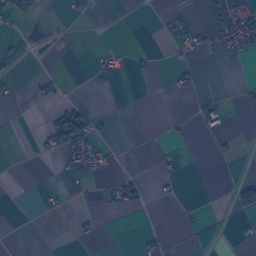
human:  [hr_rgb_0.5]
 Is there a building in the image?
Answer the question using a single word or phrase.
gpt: yes

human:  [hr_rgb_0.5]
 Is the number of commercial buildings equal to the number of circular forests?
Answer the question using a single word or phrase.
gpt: no

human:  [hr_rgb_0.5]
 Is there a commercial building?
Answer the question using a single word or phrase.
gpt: yes

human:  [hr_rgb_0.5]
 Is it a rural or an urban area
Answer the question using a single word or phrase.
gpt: urban

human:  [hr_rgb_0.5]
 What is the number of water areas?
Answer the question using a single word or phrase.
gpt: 11

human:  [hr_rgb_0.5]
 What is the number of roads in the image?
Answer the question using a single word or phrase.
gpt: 147

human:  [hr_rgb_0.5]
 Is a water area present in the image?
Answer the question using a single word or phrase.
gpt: yes

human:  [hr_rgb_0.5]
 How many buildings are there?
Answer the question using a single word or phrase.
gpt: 735

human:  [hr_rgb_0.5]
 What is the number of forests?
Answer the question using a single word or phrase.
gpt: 67

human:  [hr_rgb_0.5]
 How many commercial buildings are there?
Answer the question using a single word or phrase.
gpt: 6

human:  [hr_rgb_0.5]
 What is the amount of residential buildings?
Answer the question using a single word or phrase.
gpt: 717

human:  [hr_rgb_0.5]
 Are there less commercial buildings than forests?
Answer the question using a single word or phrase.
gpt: yes

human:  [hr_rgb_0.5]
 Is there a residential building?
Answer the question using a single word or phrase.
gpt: yes

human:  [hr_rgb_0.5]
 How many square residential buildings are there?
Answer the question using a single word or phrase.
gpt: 0

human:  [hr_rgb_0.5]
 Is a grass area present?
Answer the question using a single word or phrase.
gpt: yes

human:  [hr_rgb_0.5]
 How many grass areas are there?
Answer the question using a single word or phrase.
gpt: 85

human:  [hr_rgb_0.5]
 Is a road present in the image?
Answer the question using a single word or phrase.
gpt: yes

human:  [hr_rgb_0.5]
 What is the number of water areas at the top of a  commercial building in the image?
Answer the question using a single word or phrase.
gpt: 3

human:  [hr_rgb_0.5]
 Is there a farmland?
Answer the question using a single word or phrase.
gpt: yes

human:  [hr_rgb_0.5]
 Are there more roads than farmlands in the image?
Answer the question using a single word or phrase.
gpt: yes

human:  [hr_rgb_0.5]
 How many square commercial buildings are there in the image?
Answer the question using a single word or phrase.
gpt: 0

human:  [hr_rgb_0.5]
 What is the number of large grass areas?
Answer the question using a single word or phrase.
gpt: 45

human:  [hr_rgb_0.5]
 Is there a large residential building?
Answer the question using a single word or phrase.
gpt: no

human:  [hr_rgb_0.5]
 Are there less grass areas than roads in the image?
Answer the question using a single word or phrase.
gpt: yes

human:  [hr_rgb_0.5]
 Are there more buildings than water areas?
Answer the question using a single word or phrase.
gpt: yes

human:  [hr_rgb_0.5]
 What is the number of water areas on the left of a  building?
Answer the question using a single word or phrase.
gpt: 10

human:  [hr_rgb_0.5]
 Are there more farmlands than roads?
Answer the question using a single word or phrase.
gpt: no

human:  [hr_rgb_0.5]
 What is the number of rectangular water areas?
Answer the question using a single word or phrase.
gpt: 3

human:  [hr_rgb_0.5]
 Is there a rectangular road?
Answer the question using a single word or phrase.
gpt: no

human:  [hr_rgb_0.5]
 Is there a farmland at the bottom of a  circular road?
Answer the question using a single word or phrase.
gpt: no

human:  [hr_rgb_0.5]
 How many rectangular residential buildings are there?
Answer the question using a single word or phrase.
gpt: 493

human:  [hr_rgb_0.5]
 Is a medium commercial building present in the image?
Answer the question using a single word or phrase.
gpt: no

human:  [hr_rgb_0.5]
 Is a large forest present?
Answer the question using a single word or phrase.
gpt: yes

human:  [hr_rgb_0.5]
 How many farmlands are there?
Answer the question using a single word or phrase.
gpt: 48

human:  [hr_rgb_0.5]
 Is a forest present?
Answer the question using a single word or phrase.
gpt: yes

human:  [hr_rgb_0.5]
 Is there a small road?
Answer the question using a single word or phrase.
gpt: yes

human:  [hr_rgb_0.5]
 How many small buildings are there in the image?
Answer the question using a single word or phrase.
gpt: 731

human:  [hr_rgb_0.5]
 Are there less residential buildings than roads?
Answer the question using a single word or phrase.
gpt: no

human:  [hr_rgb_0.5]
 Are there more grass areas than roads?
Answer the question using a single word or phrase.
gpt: no

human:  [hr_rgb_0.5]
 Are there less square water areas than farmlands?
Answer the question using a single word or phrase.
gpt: yes

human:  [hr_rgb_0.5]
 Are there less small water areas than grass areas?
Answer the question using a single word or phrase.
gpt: yes

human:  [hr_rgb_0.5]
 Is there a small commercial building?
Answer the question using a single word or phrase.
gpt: yes

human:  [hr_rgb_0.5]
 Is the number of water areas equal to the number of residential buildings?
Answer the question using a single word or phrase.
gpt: no

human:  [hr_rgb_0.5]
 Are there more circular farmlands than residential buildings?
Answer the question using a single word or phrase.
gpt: no

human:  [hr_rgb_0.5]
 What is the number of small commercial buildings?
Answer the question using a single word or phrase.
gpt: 6

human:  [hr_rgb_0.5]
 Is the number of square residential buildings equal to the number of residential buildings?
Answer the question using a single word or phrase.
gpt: no

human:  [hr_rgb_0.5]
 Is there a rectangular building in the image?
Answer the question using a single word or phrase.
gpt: yes

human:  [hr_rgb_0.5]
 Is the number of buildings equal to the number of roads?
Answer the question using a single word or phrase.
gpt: no

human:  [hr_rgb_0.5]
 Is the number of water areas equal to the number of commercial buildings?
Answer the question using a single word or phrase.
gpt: no

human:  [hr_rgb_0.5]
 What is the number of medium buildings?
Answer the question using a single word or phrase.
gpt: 4

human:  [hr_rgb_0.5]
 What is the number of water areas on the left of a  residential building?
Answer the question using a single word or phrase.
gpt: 10

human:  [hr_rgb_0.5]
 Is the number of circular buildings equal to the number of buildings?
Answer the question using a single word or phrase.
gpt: no

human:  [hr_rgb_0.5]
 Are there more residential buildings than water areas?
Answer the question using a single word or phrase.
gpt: yes

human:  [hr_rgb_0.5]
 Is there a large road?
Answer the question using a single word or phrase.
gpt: no

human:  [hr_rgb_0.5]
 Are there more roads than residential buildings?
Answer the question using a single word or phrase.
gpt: no

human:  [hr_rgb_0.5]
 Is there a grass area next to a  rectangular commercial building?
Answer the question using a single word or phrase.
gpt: yes

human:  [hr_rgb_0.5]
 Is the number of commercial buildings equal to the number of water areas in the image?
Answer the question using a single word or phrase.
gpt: no

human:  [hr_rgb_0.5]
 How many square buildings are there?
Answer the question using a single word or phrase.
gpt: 0

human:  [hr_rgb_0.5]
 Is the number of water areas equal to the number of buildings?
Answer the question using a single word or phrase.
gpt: no

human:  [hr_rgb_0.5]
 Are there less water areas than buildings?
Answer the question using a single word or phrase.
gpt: yes

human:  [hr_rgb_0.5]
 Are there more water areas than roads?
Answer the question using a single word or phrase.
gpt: no

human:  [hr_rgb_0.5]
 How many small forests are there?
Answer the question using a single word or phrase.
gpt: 30

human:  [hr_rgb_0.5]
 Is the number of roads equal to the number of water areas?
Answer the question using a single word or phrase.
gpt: no

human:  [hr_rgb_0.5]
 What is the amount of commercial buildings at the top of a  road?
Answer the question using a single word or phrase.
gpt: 6